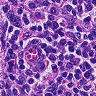
Metastatic tissue present: no